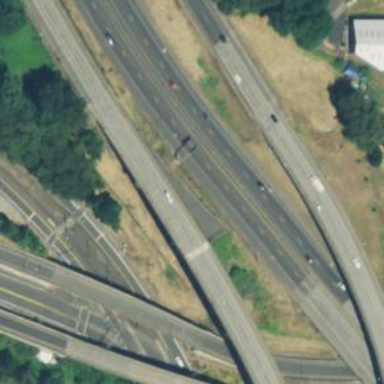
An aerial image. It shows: Service road that crosses over bridge.